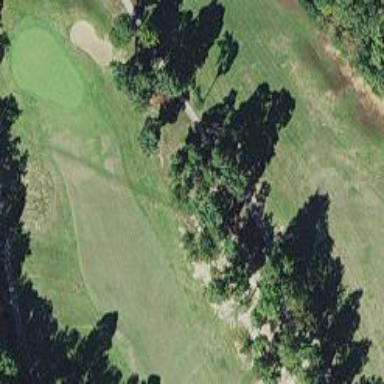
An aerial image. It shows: Path for both roads and golfers.